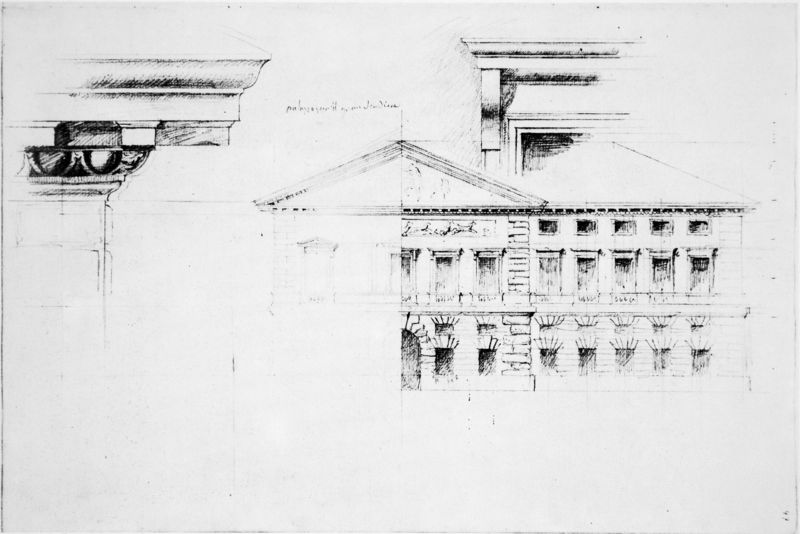
Titel: Residenz München, Gebäude für den Oberhofstallmeister
Künstler: Carl von Fischer
Standort: München
Institution: Architektursammlung der Technischen Universität
Schlagwörter: dreieck, fenster, grau, profil, skizze, säule, tür, zeichnung, dach, gebäude, haus, architektur, stein, klassizismus, front, renaissance, schrift, fassade, venedig, zwei, studie, giebel, rundbogen, detail, symmetrie, tor, eingang, fugen, palazzo, schwarzweiss, beschriftung, bleistift, entwurf, kranz, architrav, kapitell, dreiecksgiebel, rustika, sims, gesims, mezzanin, profan, geschosse, plan, konsolen, konsole, volute, querschnitt, eierstab, beschreibung, details, fensternische, gebälk, schinkel, gibel, palais, kranzgesims, aufriss, etage, bauplan, architekt, fassadenansicht, rustiziert, triglyphen, bossenquader, rustica, first, fensterfront, bossen, bleistfit, bossenquaderung, eckquaderung, mittelportal, ortsteinverbund, technisches zeichnen, zweistockwerkig, zeichnug, detailansicht, gebäudeskizzen, teils verblasst